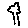
Label: tree